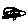
Label: tree